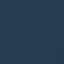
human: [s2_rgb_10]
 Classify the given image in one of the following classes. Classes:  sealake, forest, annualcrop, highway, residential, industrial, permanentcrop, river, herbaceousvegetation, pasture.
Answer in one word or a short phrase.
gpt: SeaLake